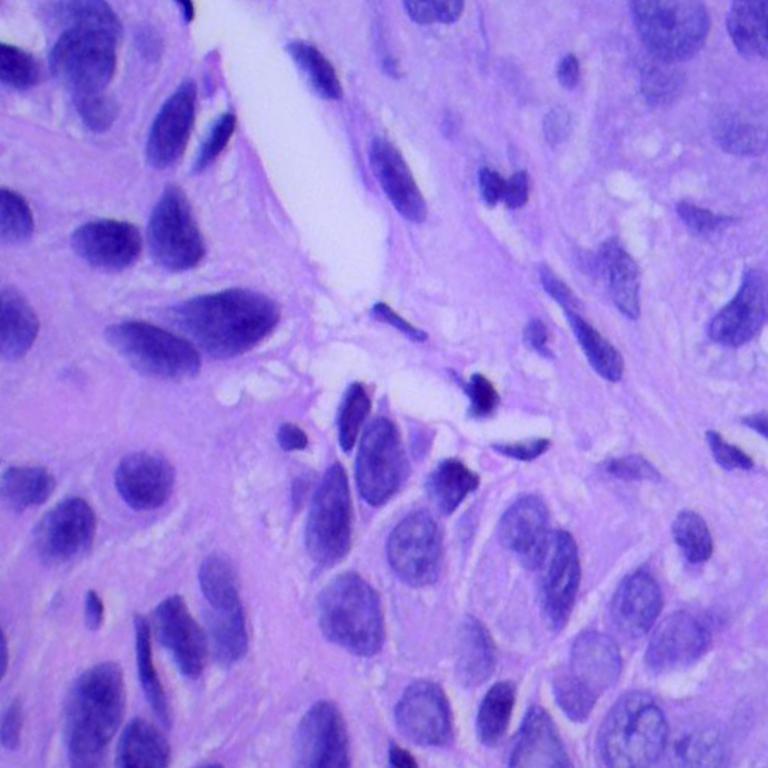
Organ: lung
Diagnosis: squamous carcinomas